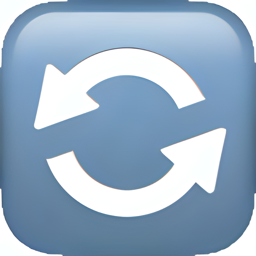
Name: anticlockwise downwards and upwards open circle arrows
Emoji: 🔄
Group: Symbols
Sub-group: arrow